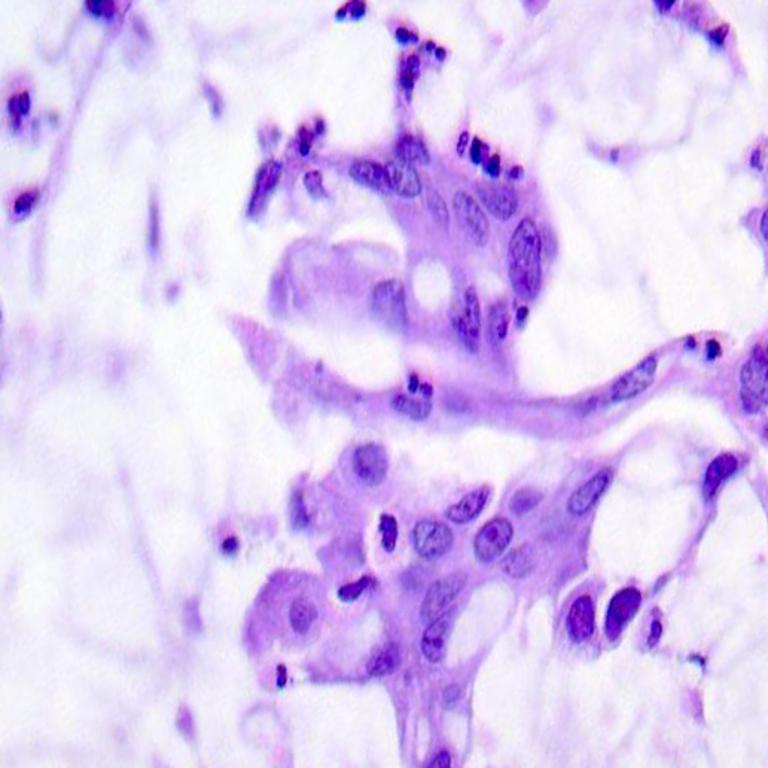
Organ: colon
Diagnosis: adenocarcinomas